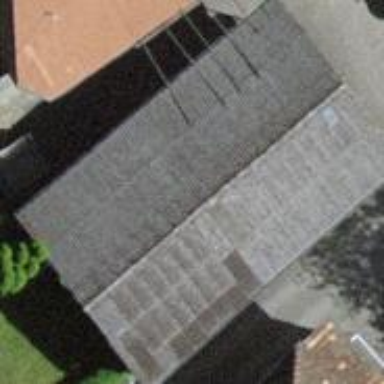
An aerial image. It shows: Garage.